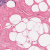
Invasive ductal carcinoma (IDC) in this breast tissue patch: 0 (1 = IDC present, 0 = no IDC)